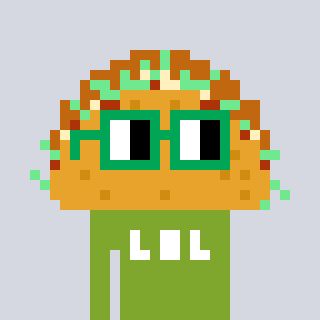
a pixel art character with square green glasses, a taco-shaped head and a slimegreen-colored body on a cool background